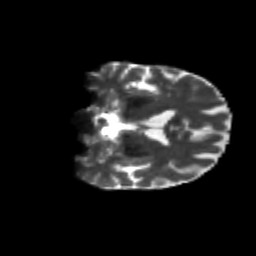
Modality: T2w
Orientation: coronal
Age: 67
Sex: female
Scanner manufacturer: siemens
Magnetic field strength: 3 T
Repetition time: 4.71 s
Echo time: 0.0906 s